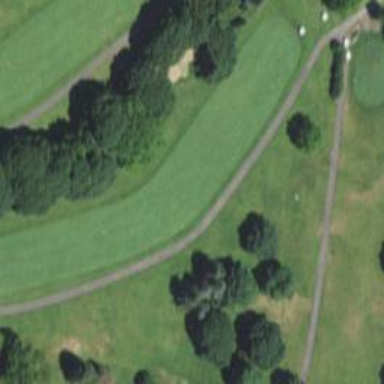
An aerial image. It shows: View of golf hole.